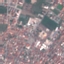
Land use / land cover class: Residential